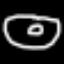
Label: donut